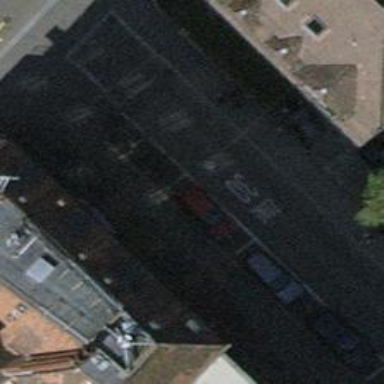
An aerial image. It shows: Bicycle parking area with stands.